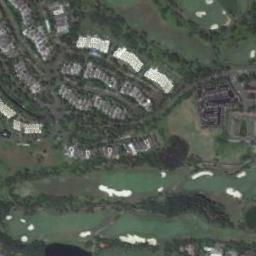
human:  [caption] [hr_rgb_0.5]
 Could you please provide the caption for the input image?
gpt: The picture shows a road with a nearly 180-degree turn .

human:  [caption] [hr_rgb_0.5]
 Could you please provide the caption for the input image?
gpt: There are many buildings beside the golf course .

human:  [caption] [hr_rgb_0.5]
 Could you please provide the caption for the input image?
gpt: The golf course has some fairways, Barrier trees and sandpits and some houses arranged neatly are also in the golf course .

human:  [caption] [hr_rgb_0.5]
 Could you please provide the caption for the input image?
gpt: There are several bunkers and lakes and several paths on the large green lawn in the golf course with many trees and many neatly arranged buildings .

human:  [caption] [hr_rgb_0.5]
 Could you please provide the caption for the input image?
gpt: There are many buildings beside the golf course with some bunkers .